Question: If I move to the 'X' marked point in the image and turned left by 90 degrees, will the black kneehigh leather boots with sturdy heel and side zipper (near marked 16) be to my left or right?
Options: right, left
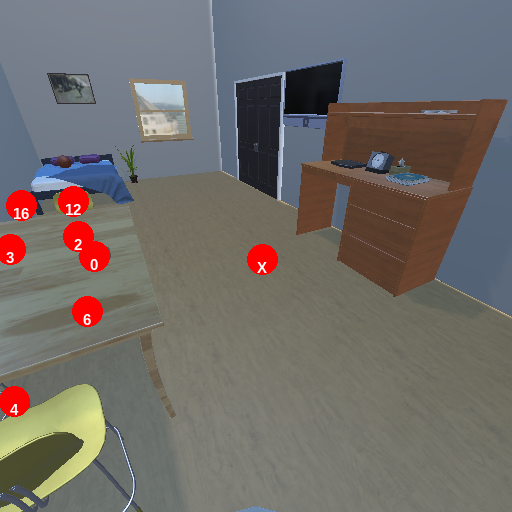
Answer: right